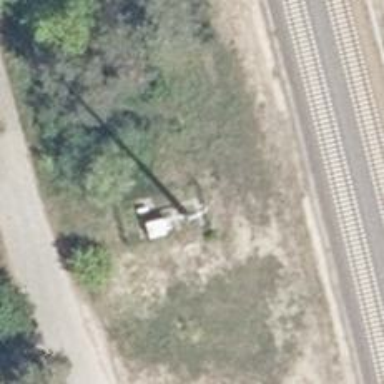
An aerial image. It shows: Man-made mast used for communication purposes.